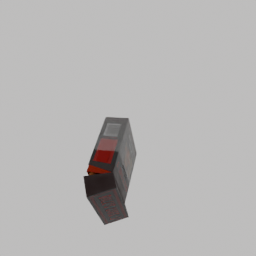
Label: tools